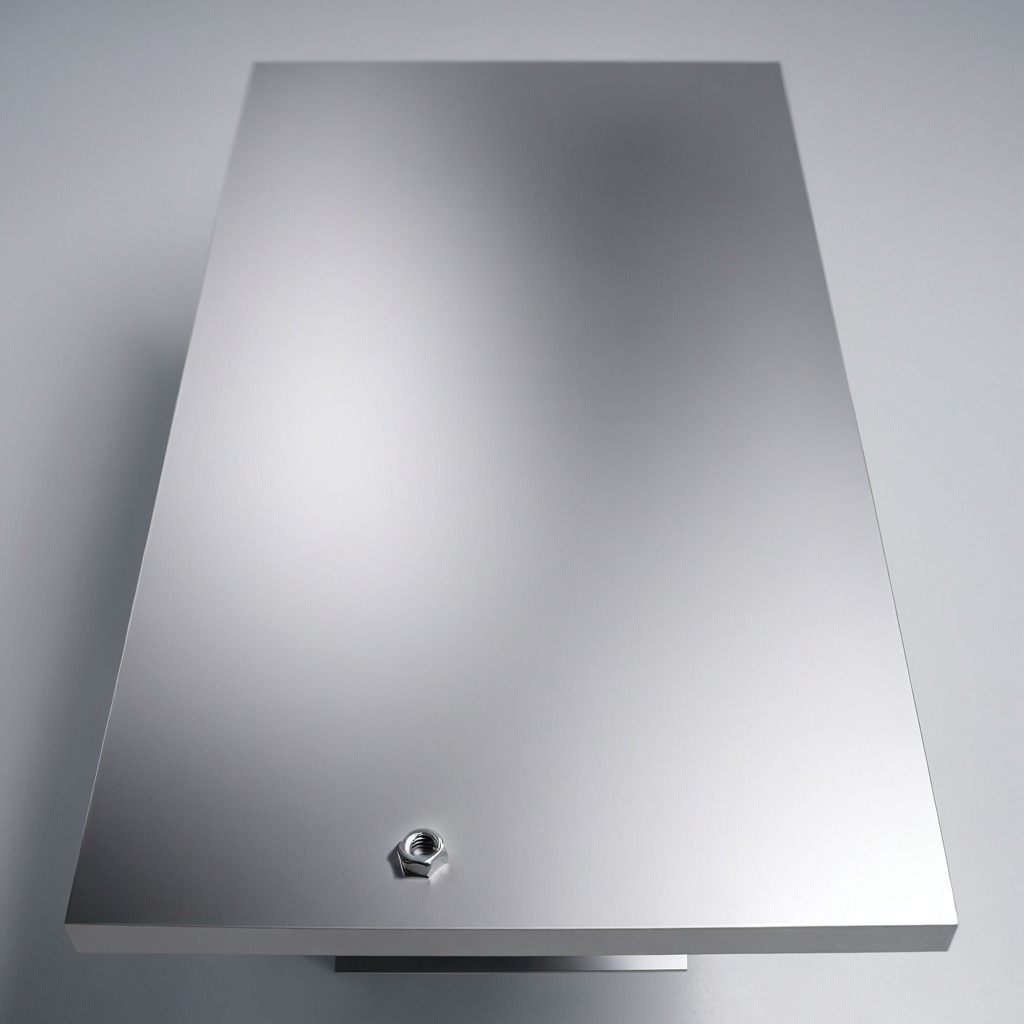
A metal nut is lying on the stainless steel table in a high-end prototyping lab.